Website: walmart
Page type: payment
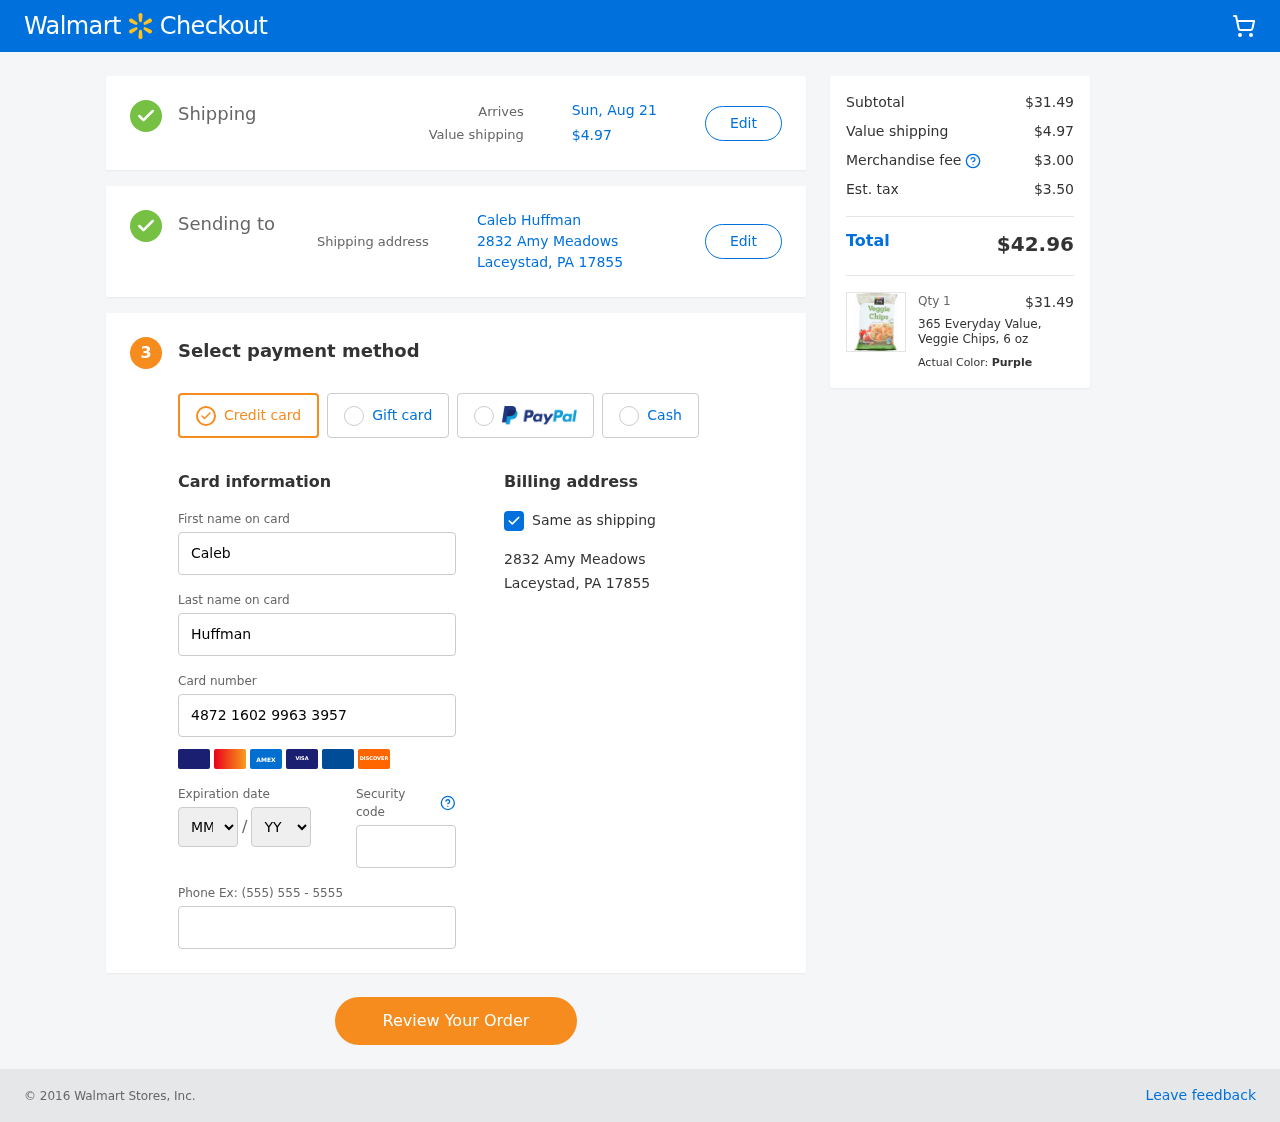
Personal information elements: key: PII_CARD_EXPIRY_MONTH
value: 07
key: PII_CARD_EXPIRY_YEAR
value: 29
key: PII_CITY_STATE_ZIP
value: Laceystad, PA 17855
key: PII_FULLNAME
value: Caleb Huffman
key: PII_STREET
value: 2832 Amy Meadows
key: PII_FIRSTNAME
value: Caleb
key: PII_LASTNAME
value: Huffman
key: PII_CARD_NUMBER
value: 4872 1602 9963 3957
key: PII_CARD_CVV
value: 742
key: PII_PHONE
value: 9096165221
Product elements: key: PRODUCT1_NAME
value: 365 Everyday Value, Veggie Chips, 6 oz
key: PRODUCT1_PRICE
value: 31.49
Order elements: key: ORDER_DELIVERY_DATE
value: Sun, Aug 21
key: ORDER_SHIPPING_COST
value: $4.97
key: ORDER_SUBTOTAL
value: $31.49
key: ORDER_MERCHANDISE_FEE
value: $3.00
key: ORDER_TAX
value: $3.50
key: ORDER_TOTAL
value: $42.96
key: ORDER_NUM_ITEMS
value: Qty 1